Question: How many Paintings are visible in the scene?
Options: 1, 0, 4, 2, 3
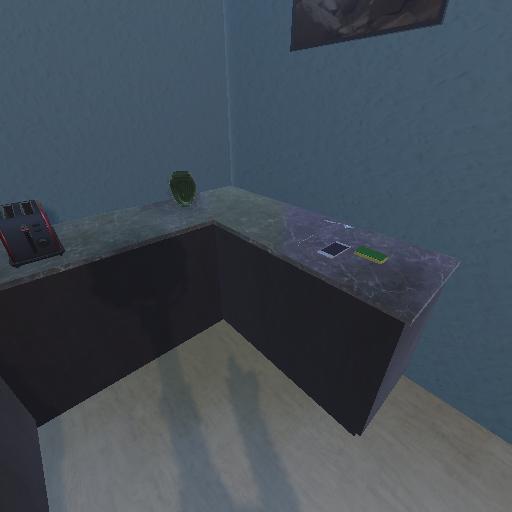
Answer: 1